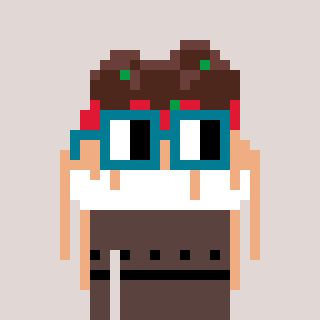
a pixel art character with square dark green glasses, a spaghetti-shaped head and a darkbrown-colored body on a warm background